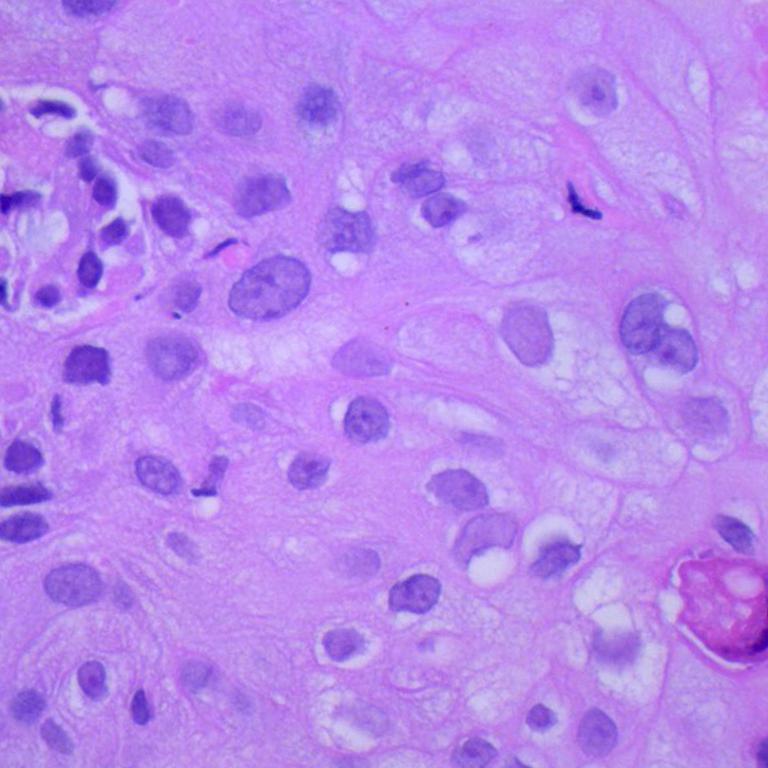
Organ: lung
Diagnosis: squamous carcinomas